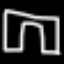
Label: pants